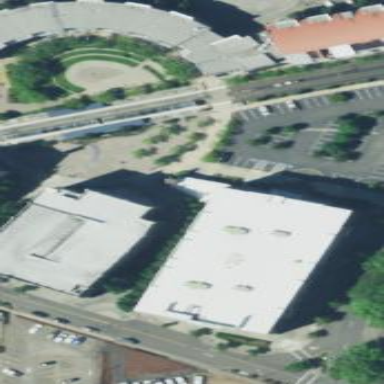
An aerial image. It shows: Office building.